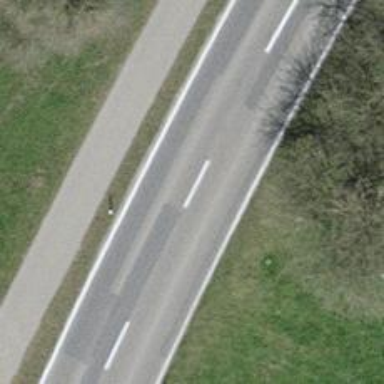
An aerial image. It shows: Secondary road with asphalt surface.